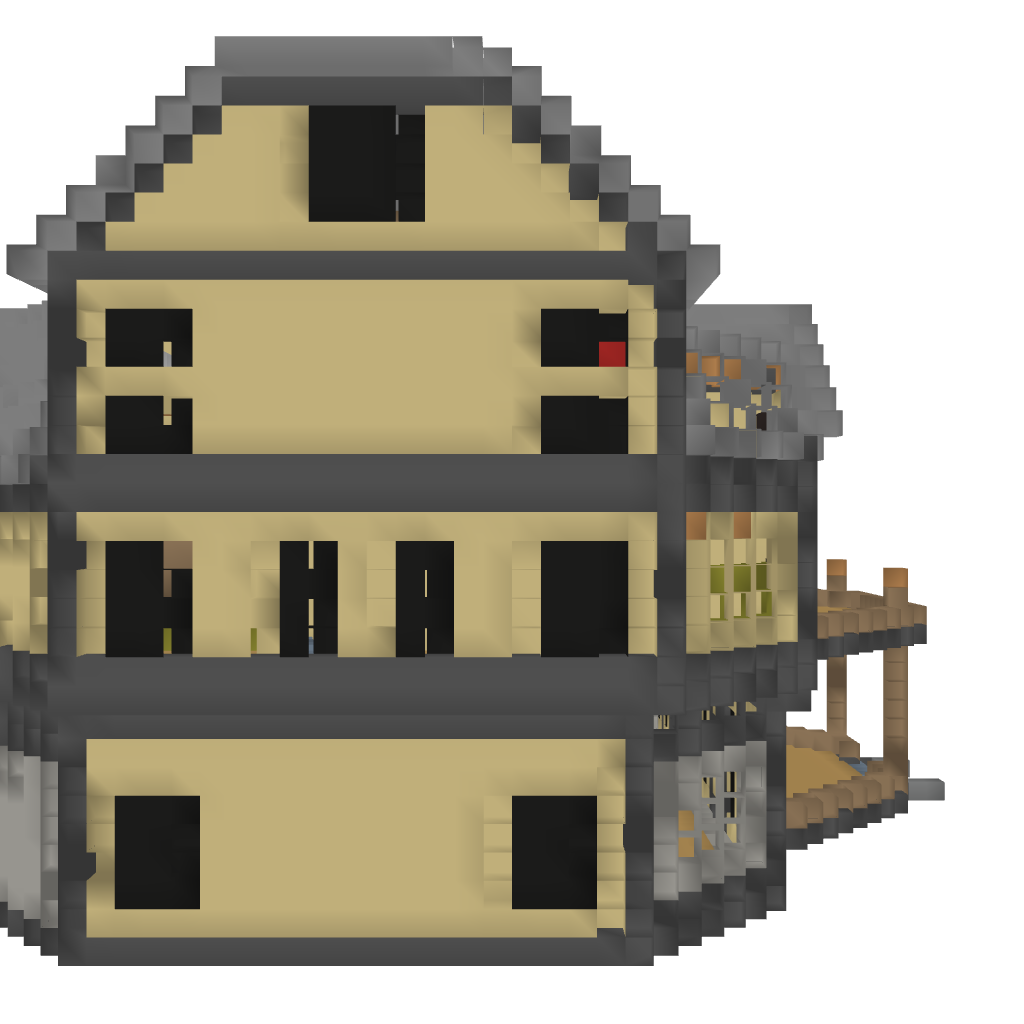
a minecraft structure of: Modern mansion